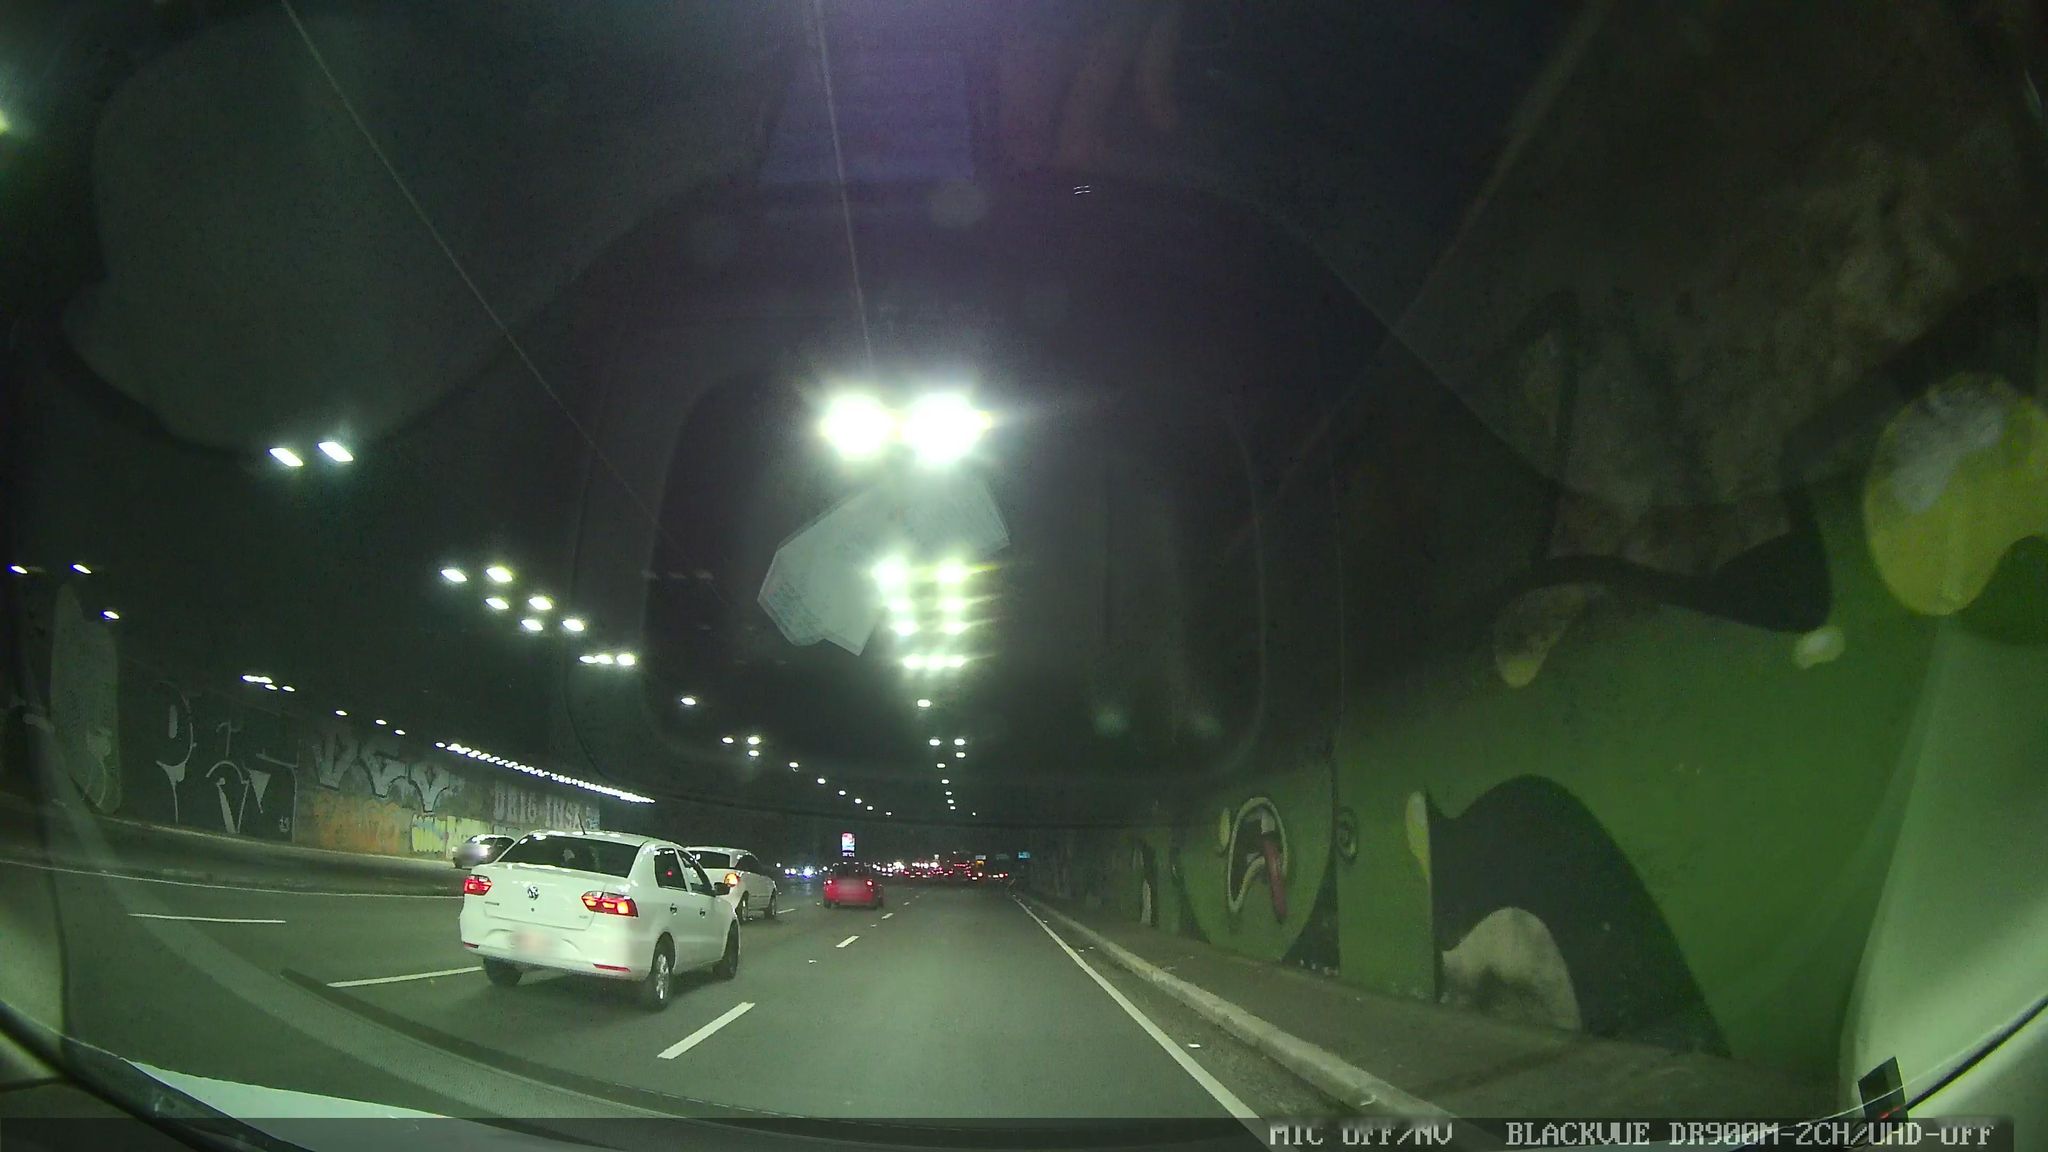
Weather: clear
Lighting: night
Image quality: slightly poor
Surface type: driving surface
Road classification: trunk
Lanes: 4, 5
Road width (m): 5.0
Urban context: urban centre
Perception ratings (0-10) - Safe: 0.54, Lively: 4.05, Beautiful: 8.35, Boring: 7.39, Depressing: 3.69, Wealthy: 2.62